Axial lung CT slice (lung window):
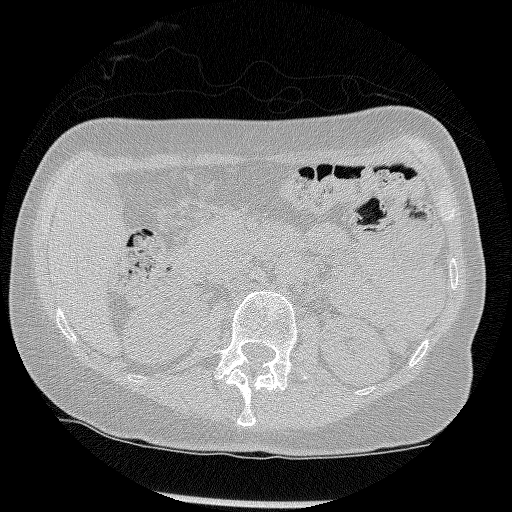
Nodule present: no